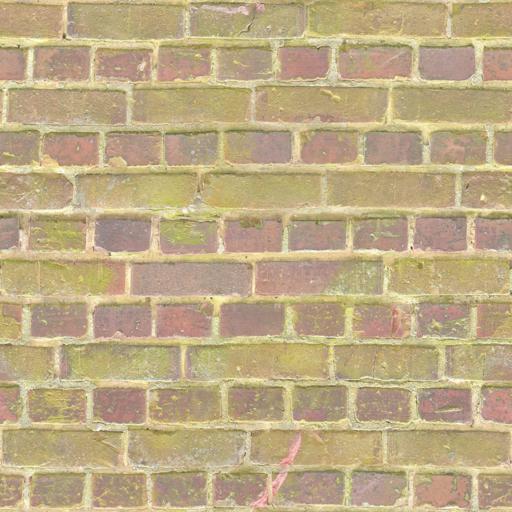
Tags: brick bricks grunge wall